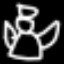
Label: angel